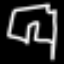
Label: pants